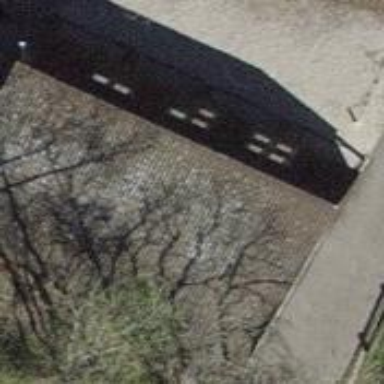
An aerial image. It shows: Community centre.